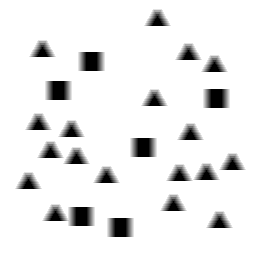
Squares: 6
Triangles: 18
Stars: 0
Total shapes: 24